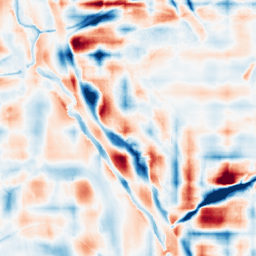
Category: wavelet
Decomposition family: wavelet_reverse_biorthogonal
Decomposition parameters: wavelet: rbio4.4
level: 5
Upsampling method: bspline
Upsampling parameters: scale: 2
Upsampling scale: 2